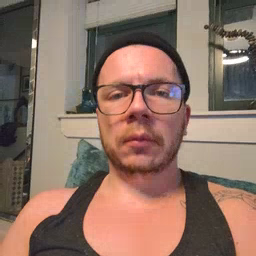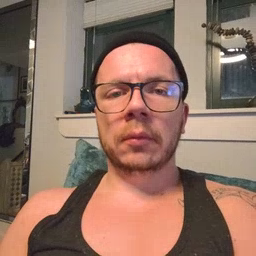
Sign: any